Question: I have a basic form with images instead of checkboxes (but act as if).
In order to be more consistent, I want the image to be changed when a user clicks it.
For exemple, when you click on the first icon (Blackjack), it will change from this >
I've tried to do so in JQuery but I think I lack some knowledge. Can you help me fix my script?
: <URL>
'''
<style>
input[type=checkbox]{
display: none;
}
</style>
<script src="https://ajax.googleapis.com/ajax/libs/jquery/1.11.2/jquery.min.js"></script>
</head>
<body>
<form method="post" action="recap.php">
<p>
Cliquez sur les icones des jeux que vous souhaitez:<br>
<p>
<label for="blackjack"><img src="img/blackjack.jpg" alt=""></label></p>
<INPUT id="blackjack" type="checkbox" value="Blackjack" name="game[]">
<p>
<label for="chuckaluck"><img src="img/chuckaluck.jpg" alt=""></label></p>
<INPUT id="chuckaluck" type="checkbox" value="Chuck a Luck" name="game[]">
<p>
<label for="roulette"><img src="img/roulette.jpg" alt=""></label></p>
<INPUT id="roulette" type="checkbox" value="Roulette" name="game[]">
<p>
<label for="stud"><img src="img/stud.jpg" alt=""></label></p>
<INPUT id="stud" type="checkbox" value="Stud Poker" name="game[]">
<p>
<label for="holdem"><img src="img/holdem.jpg" alt=""></label></p>
<INPUT id="holdem" type="checkbox" value="Holdem Poker" name="game[]">
<p>
<label for="boule"><img src="img/boule.jpg" alt=""></label></p>
<INPUT id="boule" type="checkbox" value="La Boule" name="game[]">
<input type="button" value="Retour en arriere" onClick="self.history.back();">
<input type="submit" name="submit" value="Poursuivre">
</p>
</form>
<script>
$("#blackjack").click( function(){
if( $(this).is(':checked') ) $('#blackjack').attr('src','img/blackjack.gif');
}
});;
});
</script>
'''
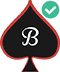
Answer: Since you are not directly clicking on the input you can't use click. What you click on however is the label. The label then changes the input value. So instead of click change it to .. you guessed it, '.change()'
The next step is to change the image. The problem here is that you changed the src attribute of the input instead of the img element... so first we need to get the img element and change the src.
'''
$("#blackjack").change(function () {
if ($(this).is(':checked'))
$(this).prev().find('img').attr('src', 'http://i.stack.imgur.com/J6dkP.gif');
else
$(this).prev().find('img').attr('src', 'http://i.imgur.com/kfMWC91.jpg');
});
'''
'''
input[type=checkbox] {
display: none;
}
'''
'''
<script src="//ajax.googleapis.com/ajax/libs/jquery/1.11.1/jquery.min.js"></script>
<form method="post" action="recap.php">
<p>Cliquez sur les icones des jeux que vous souhaitez:
<br>
<p>
<label for="blackjack">
<img src="http://i.imgur.com/kfMWC91.jpg" alt="">
</label>
</p>
<INPUT id="blackjack" type="checkbox" value="Blackjack" />
</form>
'''
Alternatively you can use '$('[for='+this.id+'] img')' for the selector and change the attribute. I suggest something in the style below. With this you don't have to create a handler for every image you will add.
'''
$("form input[type=checkbox]").change(function(e) {
var state = $(this).is(':checked');
$('form [for=' + this.id + '] img').attr('src', function() {
return state ? $(this).data('checked') : $(this).data('unchecked');
});
});
'''
'''
input[type=checkbox] {
display: none;
}
'''
'''
<script src="//ajax.googleapis.com/ajax/libs/jquery/1.11.1/jquery.min.js"></script>
<form method="post" action="recap.php">
<p>Cliquez sur les icones des jeux que vous souhaitez:
<br>
<p>
<label for="blackjack">
<img src="http://i.imgur.com/kfMWC91.jpg" data-checked='http://i.stack.imgur.com/J6dkP.gif' data-unchecked='http://i.imgur.com/kfMWC91.jpg' alt="">
</label>
</p>
<INPUT id="blackjack" type="checkbox" value="Blackjack" />
</form>
'''